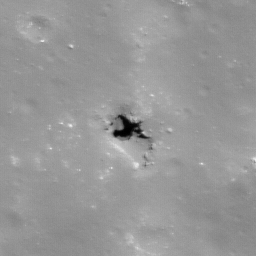
Pit: Jackson 2b
Host crater: Jackson
Host type: impact_melt
Lunar coordinates: latitude 22.497, longitude 196.281